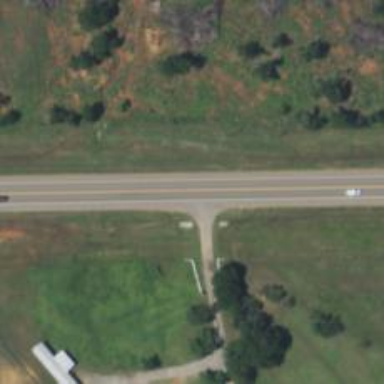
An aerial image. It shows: Primary highway.